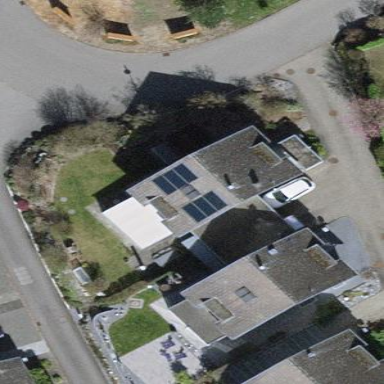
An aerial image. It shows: Building with tile roof.